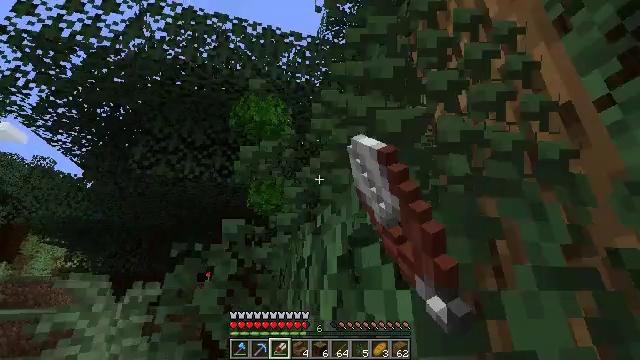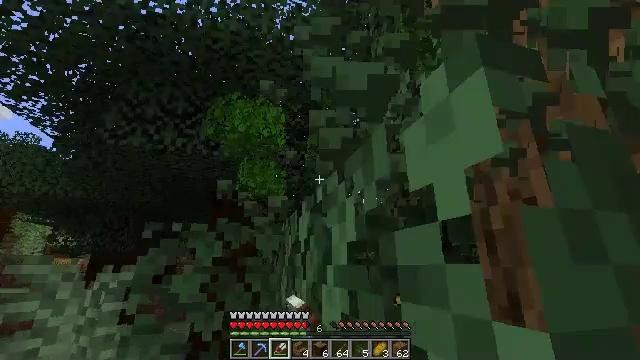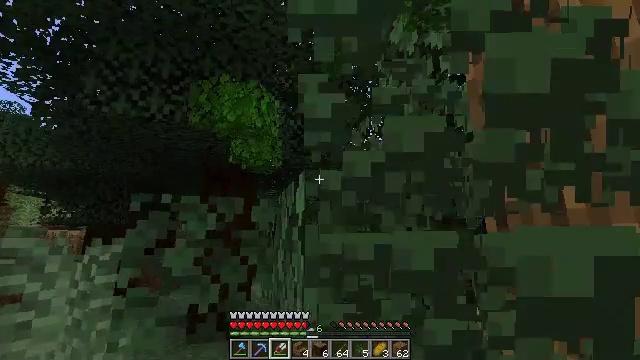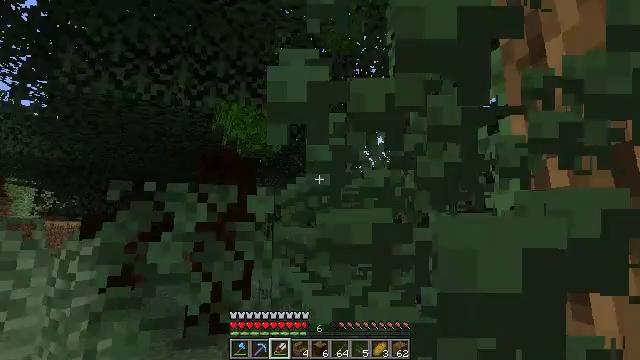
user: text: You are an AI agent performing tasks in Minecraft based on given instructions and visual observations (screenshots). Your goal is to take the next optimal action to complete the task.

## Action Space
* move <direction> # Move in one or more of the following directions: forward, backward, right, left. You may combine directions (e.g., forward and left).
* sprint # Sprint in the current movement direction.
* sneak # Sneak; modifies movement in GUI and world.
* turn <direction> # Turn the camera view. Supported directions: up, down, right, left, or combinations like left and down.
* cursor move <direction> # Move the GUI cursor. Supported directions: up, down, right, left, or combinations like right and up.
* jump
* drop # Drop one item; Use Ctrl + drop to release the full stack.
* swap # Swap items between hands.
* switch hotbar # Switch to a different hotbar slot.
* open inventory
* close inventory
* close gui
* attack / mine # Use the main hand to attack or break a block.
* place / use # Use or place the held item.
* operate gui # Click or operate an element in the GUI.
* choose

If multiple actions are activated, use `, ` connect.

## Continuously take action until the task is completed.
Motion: motion action
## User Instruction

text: Punch the spruce leaves to get saplings.
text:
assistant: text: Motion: move forward, turn right and down, attack / mine
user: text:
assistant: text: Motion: move forward, turn down, attack / mine
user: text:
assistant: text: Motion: move forward, turn down, attack / mine
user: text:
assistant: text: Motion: attack / mine